Question: I am using core plot to plot about 2000 data points. They load fine, but I only see a smooth line:

I am not sure why it is just a flat line rather than showing a graph of all of my values which are in a large range. Have I done something wrong with setting up the plot space?
'''
CPXYPlotSpace *plotSpace = (CPXYPlotSpace *)graph.defaultPlotSpace;
plotSpace.allowsUserInteraction = NO;
plotSpace.xRange = [CPPlotRange plotRangeWithLocation:CPDecimalFromFloat(0.0) length:CPDecimalFromFloat(num_points)];
plotSpace.yRange = [CPPlotRange plotRangeWithLocation:CPDecimalFromFloat(0.0) length:CPDecimalFromFloat(num_points)];
'''
Here is my numberForPlot method as well:
'''
-(NSNumber *)numberForPlot:(CPPlot *)plot field:(NSUInteger)fieldEnum recordIndex:(NSUInteger)index
{
NSNumber *num = [sortedArray objectAtIndex:index];
return num;
}
'''
Any ideas what I am doing wrong here?
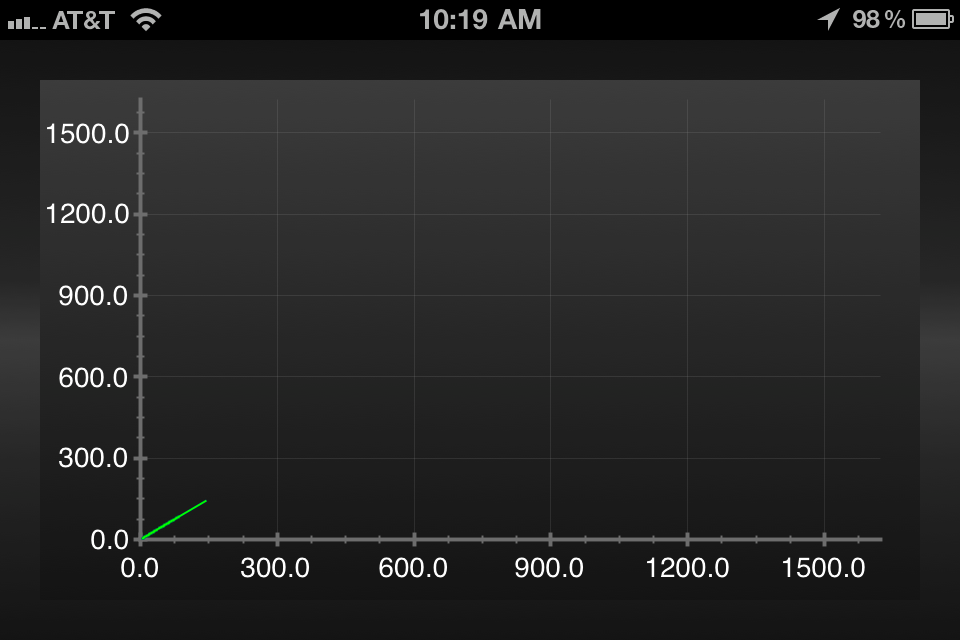
Answer: There are a couple of different issues here:
1. The plot space ranges are given in data coordinates. You can either calculate the ranges yourself or use the plot space method -scaleToFitPlots: to calculate them automatically. See my answer to your related question on the Core Plot discussion board for how to calculate the ranges manually.
2. Your -numberForPlot:field:recordIndex: ignores the field parameter. You're returning the same value for both CPScatterPlotFieldX and CPScatterPlotFieldY, hence the diagonal line.
One possible solution:
'''
-(NSNumber *)numberForPlot:(CPPlot *)plot field:(NSUInteger)fieldEnum recordIndex:(NSUInteger)index
{
NSNumber *num = nil;
switch ( fieldEnum ) {
case CPScatterPlotFieldX:
num = [NSNumber numberWithUnsignedInteger:index];
break;
case CPScatterPlotFieldY:
num = [sortedArray objectAtIndex:index];
break;
}
return num;
}
'''
Eric